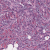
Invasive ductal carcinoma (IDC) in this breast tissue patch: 1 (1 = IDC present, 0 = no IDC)